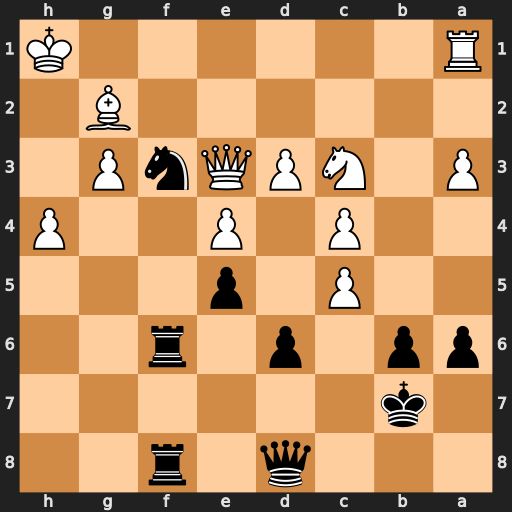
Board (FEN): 3q1r2/1k6/pp1p1r2/2P1p3/2P1P2P/P1NPQnP1/6B1/R6K
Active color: b
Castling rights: -
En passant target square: -
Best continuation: Rg6 Rf1 Rxg3